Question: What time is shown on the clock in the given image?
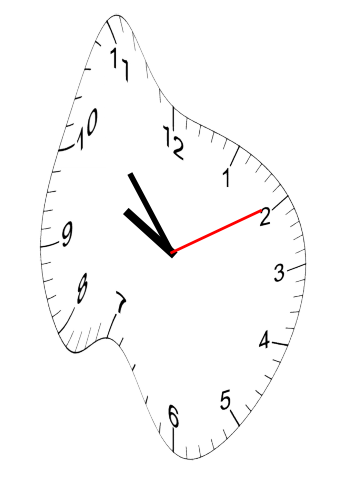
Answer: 09:53:10